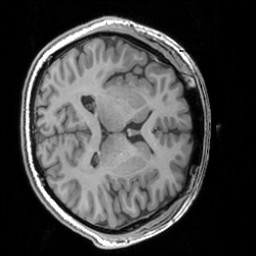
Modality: T1w
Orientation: axial
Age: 27
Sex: male